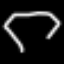
Label: diamond